Field crop: tomato
Growth stage: 1
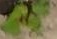
Species: solanum